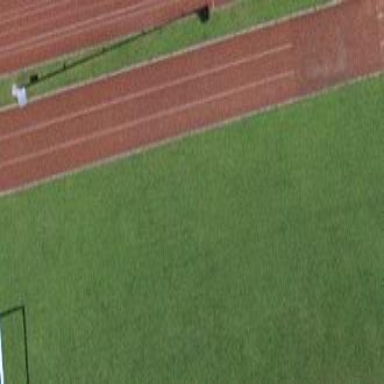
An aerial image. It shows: Athletics pitch used for leisure sports activities.